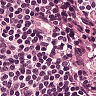
Metastatic tissue present: no